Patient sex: M
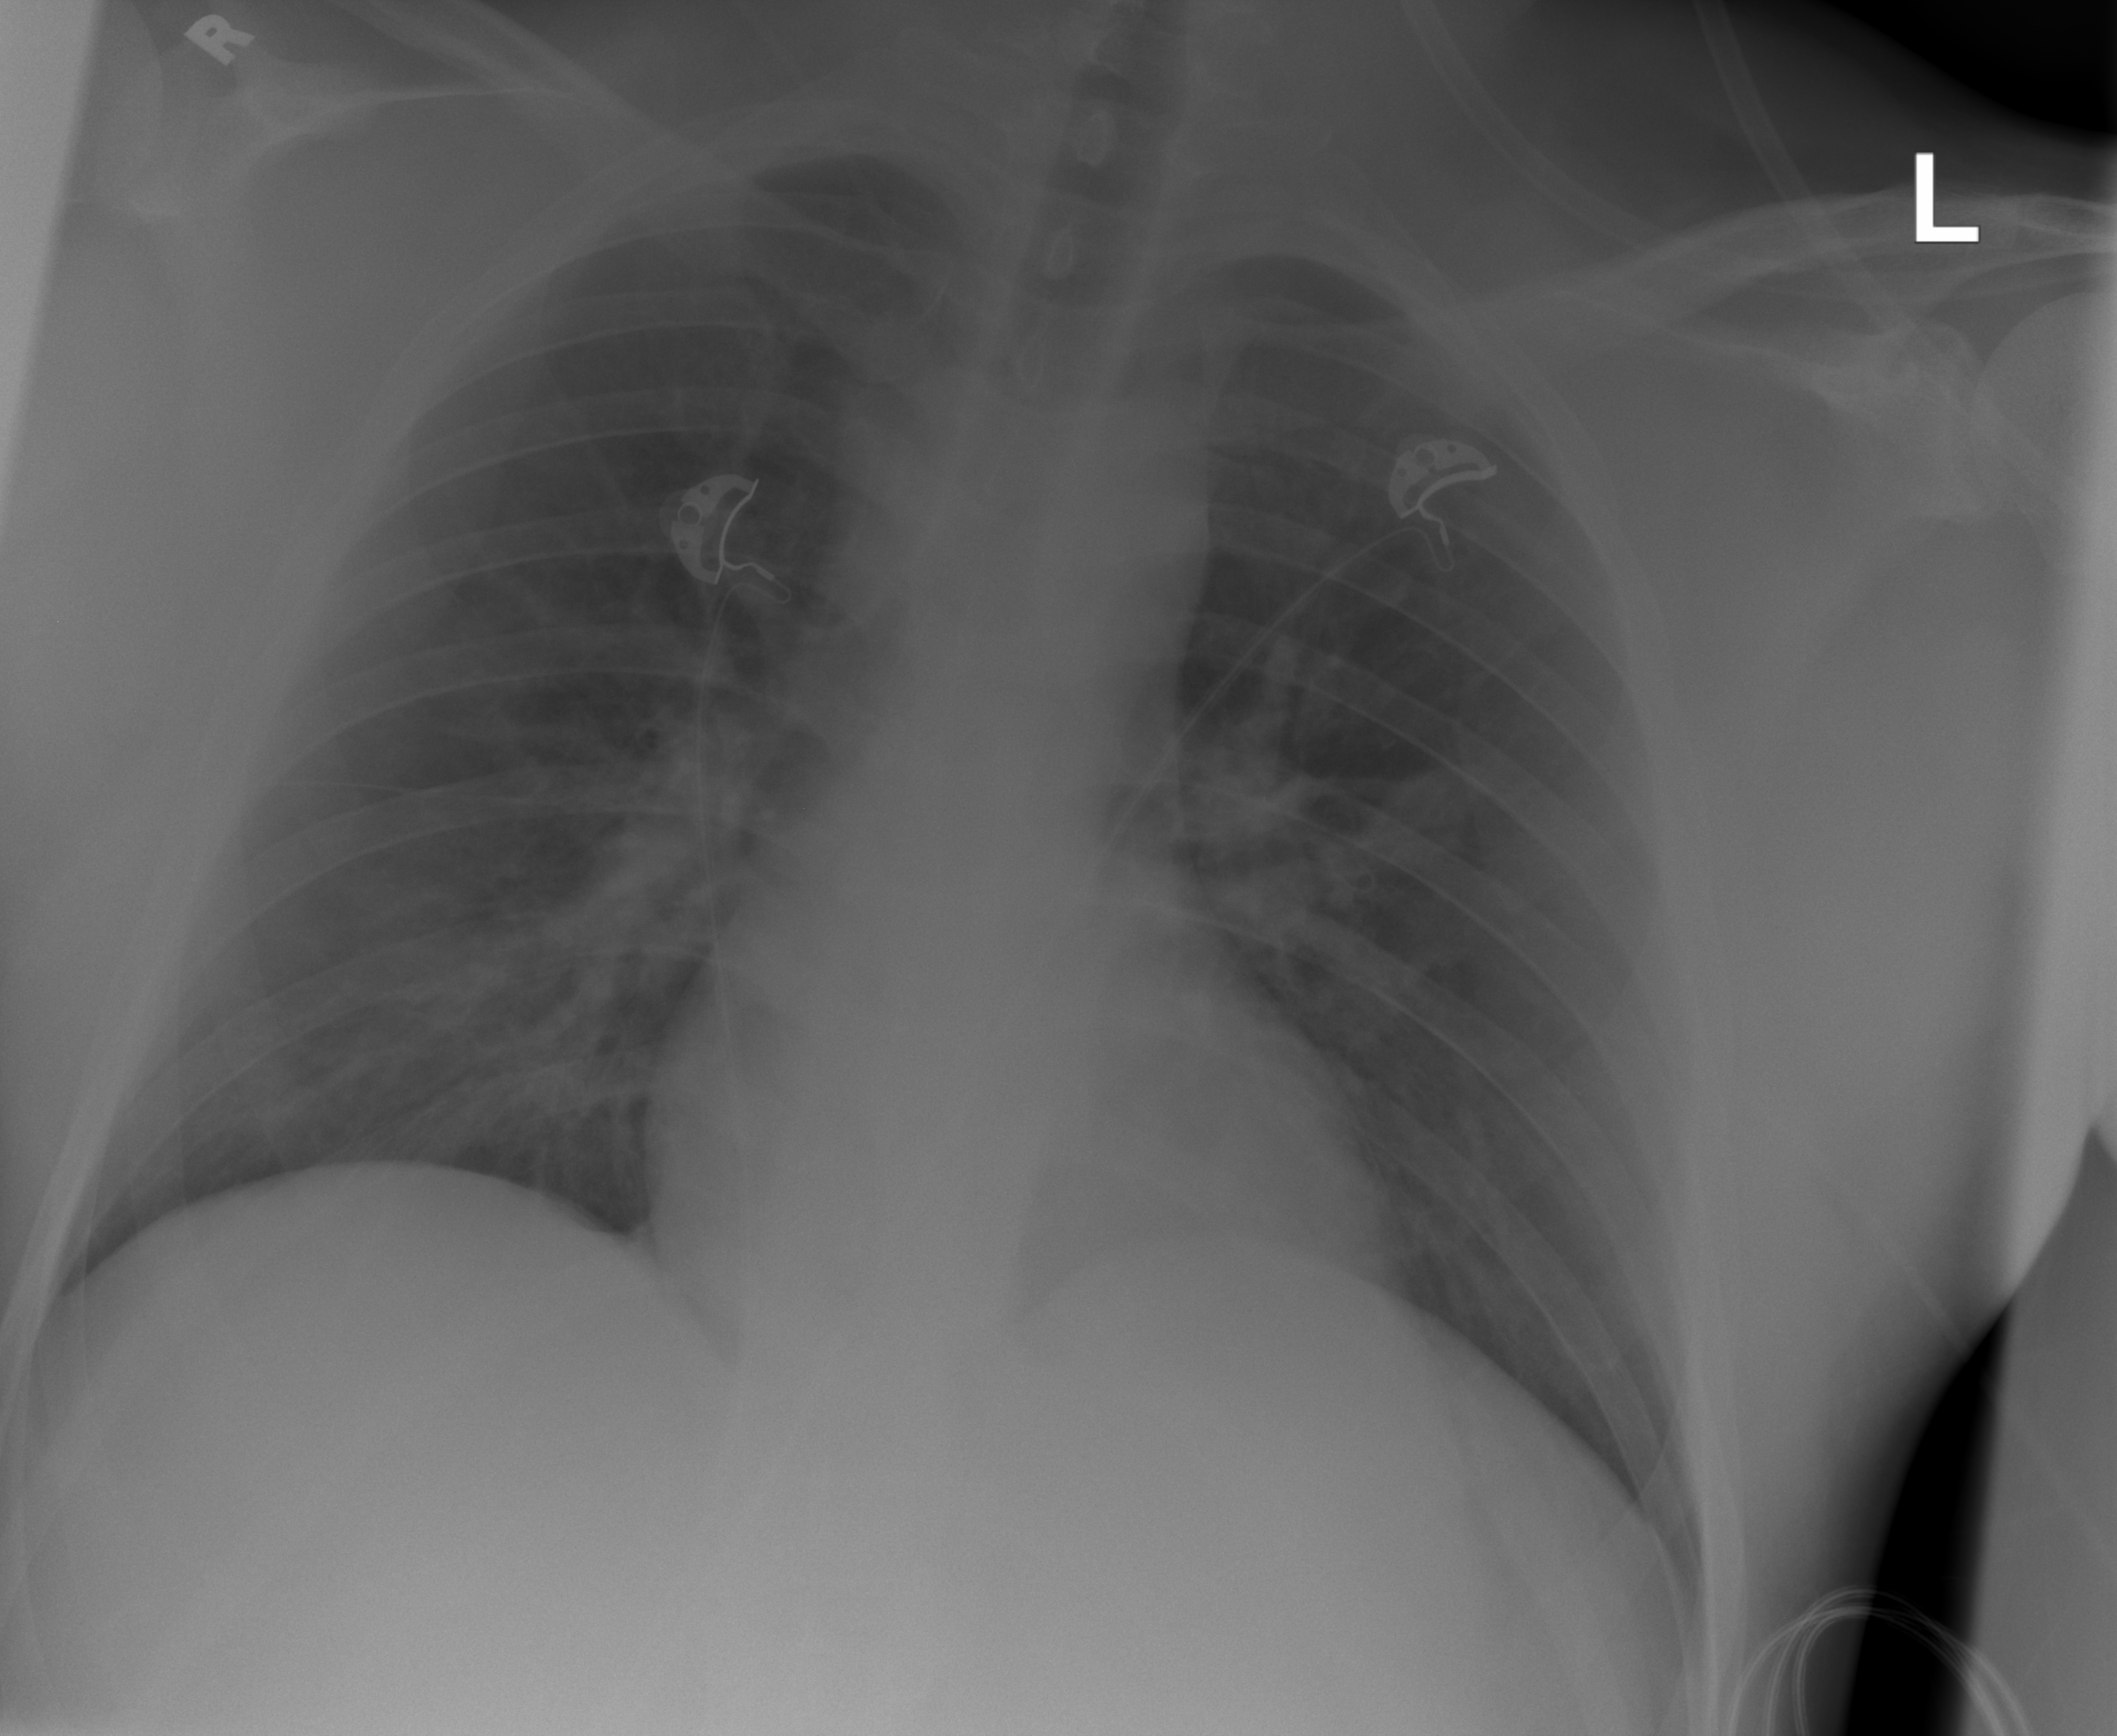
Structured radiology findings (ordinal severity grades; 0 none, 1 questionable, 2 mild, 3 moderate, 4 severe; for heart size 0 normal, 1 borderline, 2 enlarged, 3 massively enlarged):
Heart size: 0
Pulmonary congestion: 0
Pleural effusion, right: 0
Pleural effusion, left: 0
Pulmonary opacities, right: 1
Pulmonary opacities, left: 0
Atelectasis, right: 1
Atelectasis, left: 0